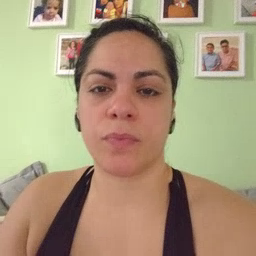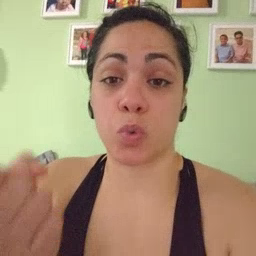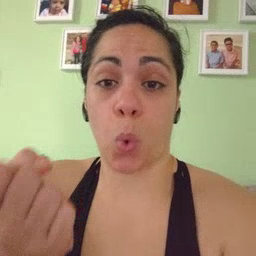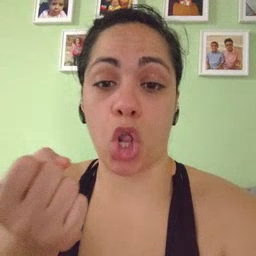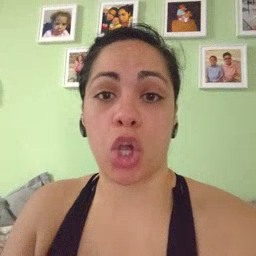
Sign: drawer